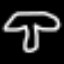
Label: mushroom